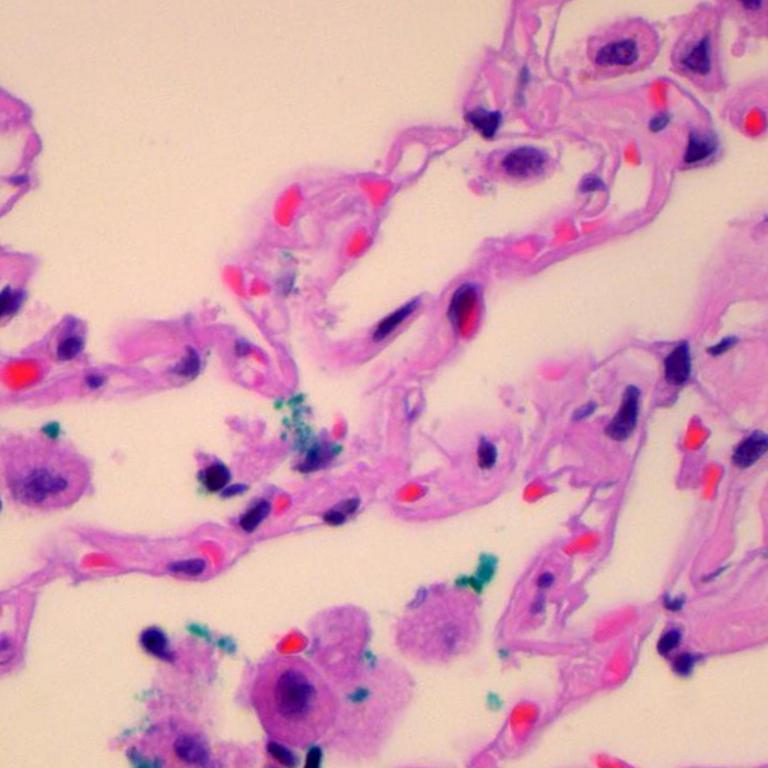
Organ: lung
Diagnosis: benign